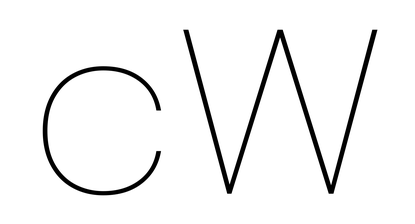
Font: Poppins-Thin